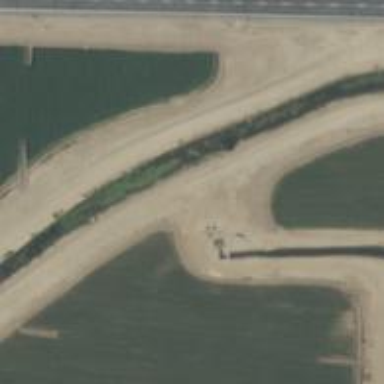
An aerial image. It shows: Culvert underpass for canal.